Question: Following is an UI:

There is an Up button and a down button in the UI, when clicking the Up/down button, the selected item(e.g. lib/logger.jar) in the left table(, because I will create a table to show the items in my Application) will be moved up/down.
Question: How to add function to the Up/Down button, so the item in the table will be moved after clicking the Up/Down button?
BTW, I am using Java SWT/JFace.
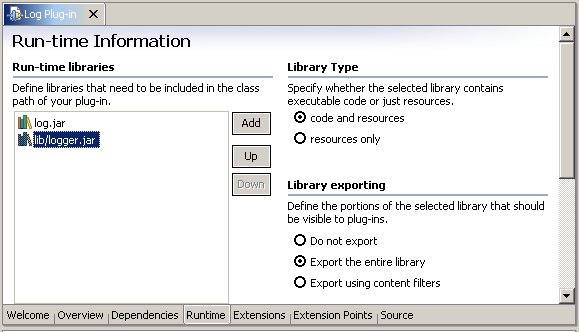
Answer: If it is a table, you will work with 'TableItems'. To move a TableItem, you have to dispose the one you want to move and create a new one using the constructor that receives an index as one of its arguments. This index is where the new TableItem will be placed.